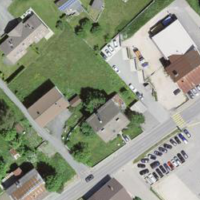
EUNIS habitat code: 54
Species observed at this site:
Campanula glomerata